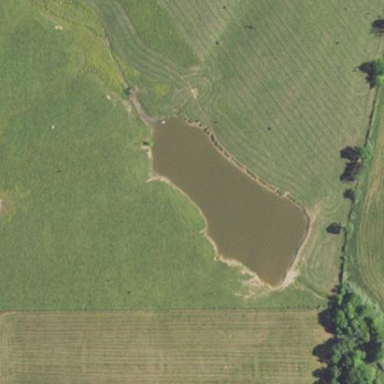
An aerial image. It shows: Serene pond surrounded by nature.